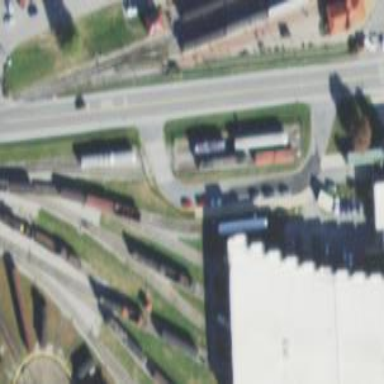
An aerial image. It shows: Preserved railway yard with rails.